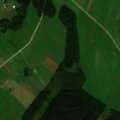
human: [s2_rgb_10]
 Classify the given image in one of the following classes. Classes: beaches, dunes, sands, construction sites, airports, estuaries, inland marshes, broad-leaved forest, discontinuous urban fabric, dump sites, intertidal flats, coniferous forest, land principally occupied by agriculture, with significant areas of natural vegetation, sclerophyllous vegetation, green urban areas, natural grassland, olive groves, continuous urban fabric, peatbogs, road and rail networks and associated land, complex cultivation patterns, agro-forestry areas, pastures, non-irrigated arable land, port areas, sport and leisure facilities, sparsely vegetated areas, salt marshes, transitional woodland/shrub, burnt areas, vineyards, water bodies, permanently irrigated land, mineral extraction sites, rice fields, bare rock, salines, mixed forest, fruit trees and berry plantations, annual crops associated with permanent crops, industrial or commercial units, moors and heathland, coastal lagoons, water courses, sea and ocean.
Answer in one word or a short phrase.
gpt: non-irrigated arable land, pastures, complex cultivation patterns, mixed forest